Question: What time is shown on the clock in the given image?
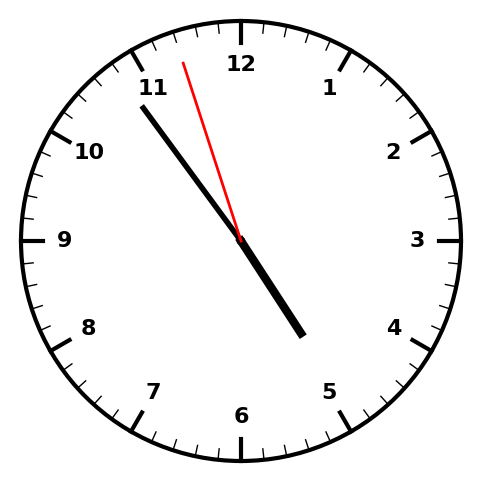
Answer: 04:53:57